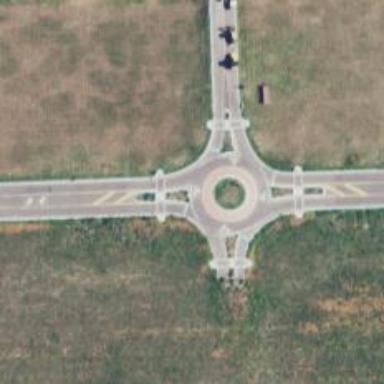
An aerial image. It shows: Residential road that intersects with roundabout.